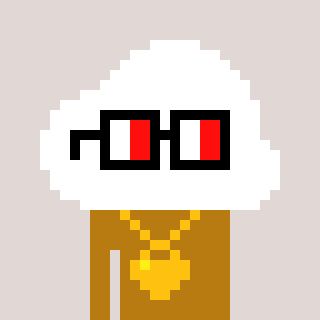
a pixel art character with square glasses with black frames and red eyes, a cloud-shaped head and a gold-colored body on a warm background